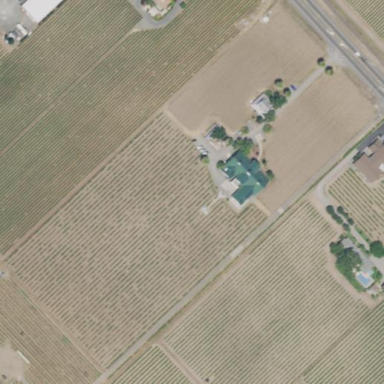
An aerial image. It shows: Vineyard where grapes are grown.